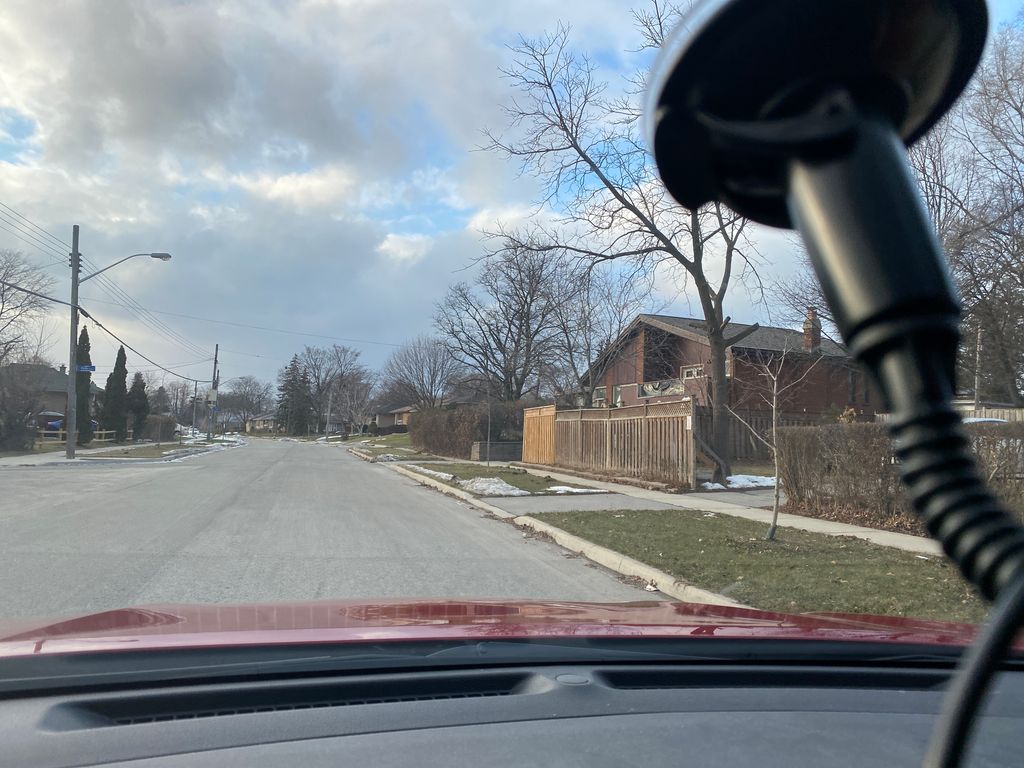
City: toronto